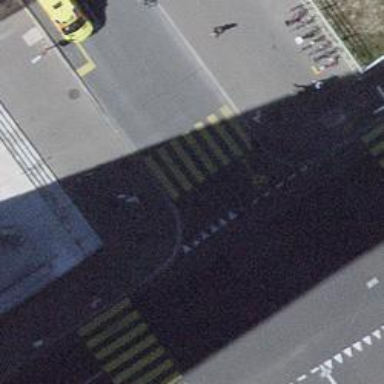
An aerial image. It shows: Crossing with traffic signals being monitored by traffic surveillance system.